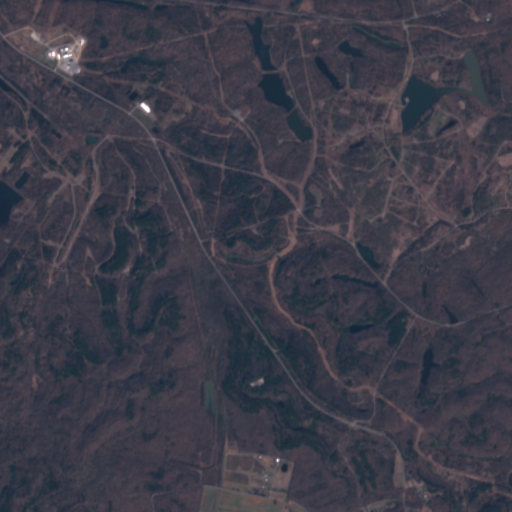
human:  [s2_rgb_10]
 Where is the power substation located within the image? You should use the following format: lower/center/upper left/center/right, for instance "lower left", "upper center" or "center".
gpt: The power substation is located in the upper left of the image.
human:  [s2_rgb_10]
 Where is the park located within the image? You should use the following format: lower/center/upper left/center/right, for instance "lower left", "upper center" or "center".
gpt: There is no park in the image.